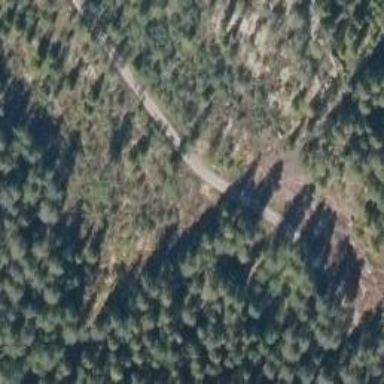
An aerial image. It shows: Track road.